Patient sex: F
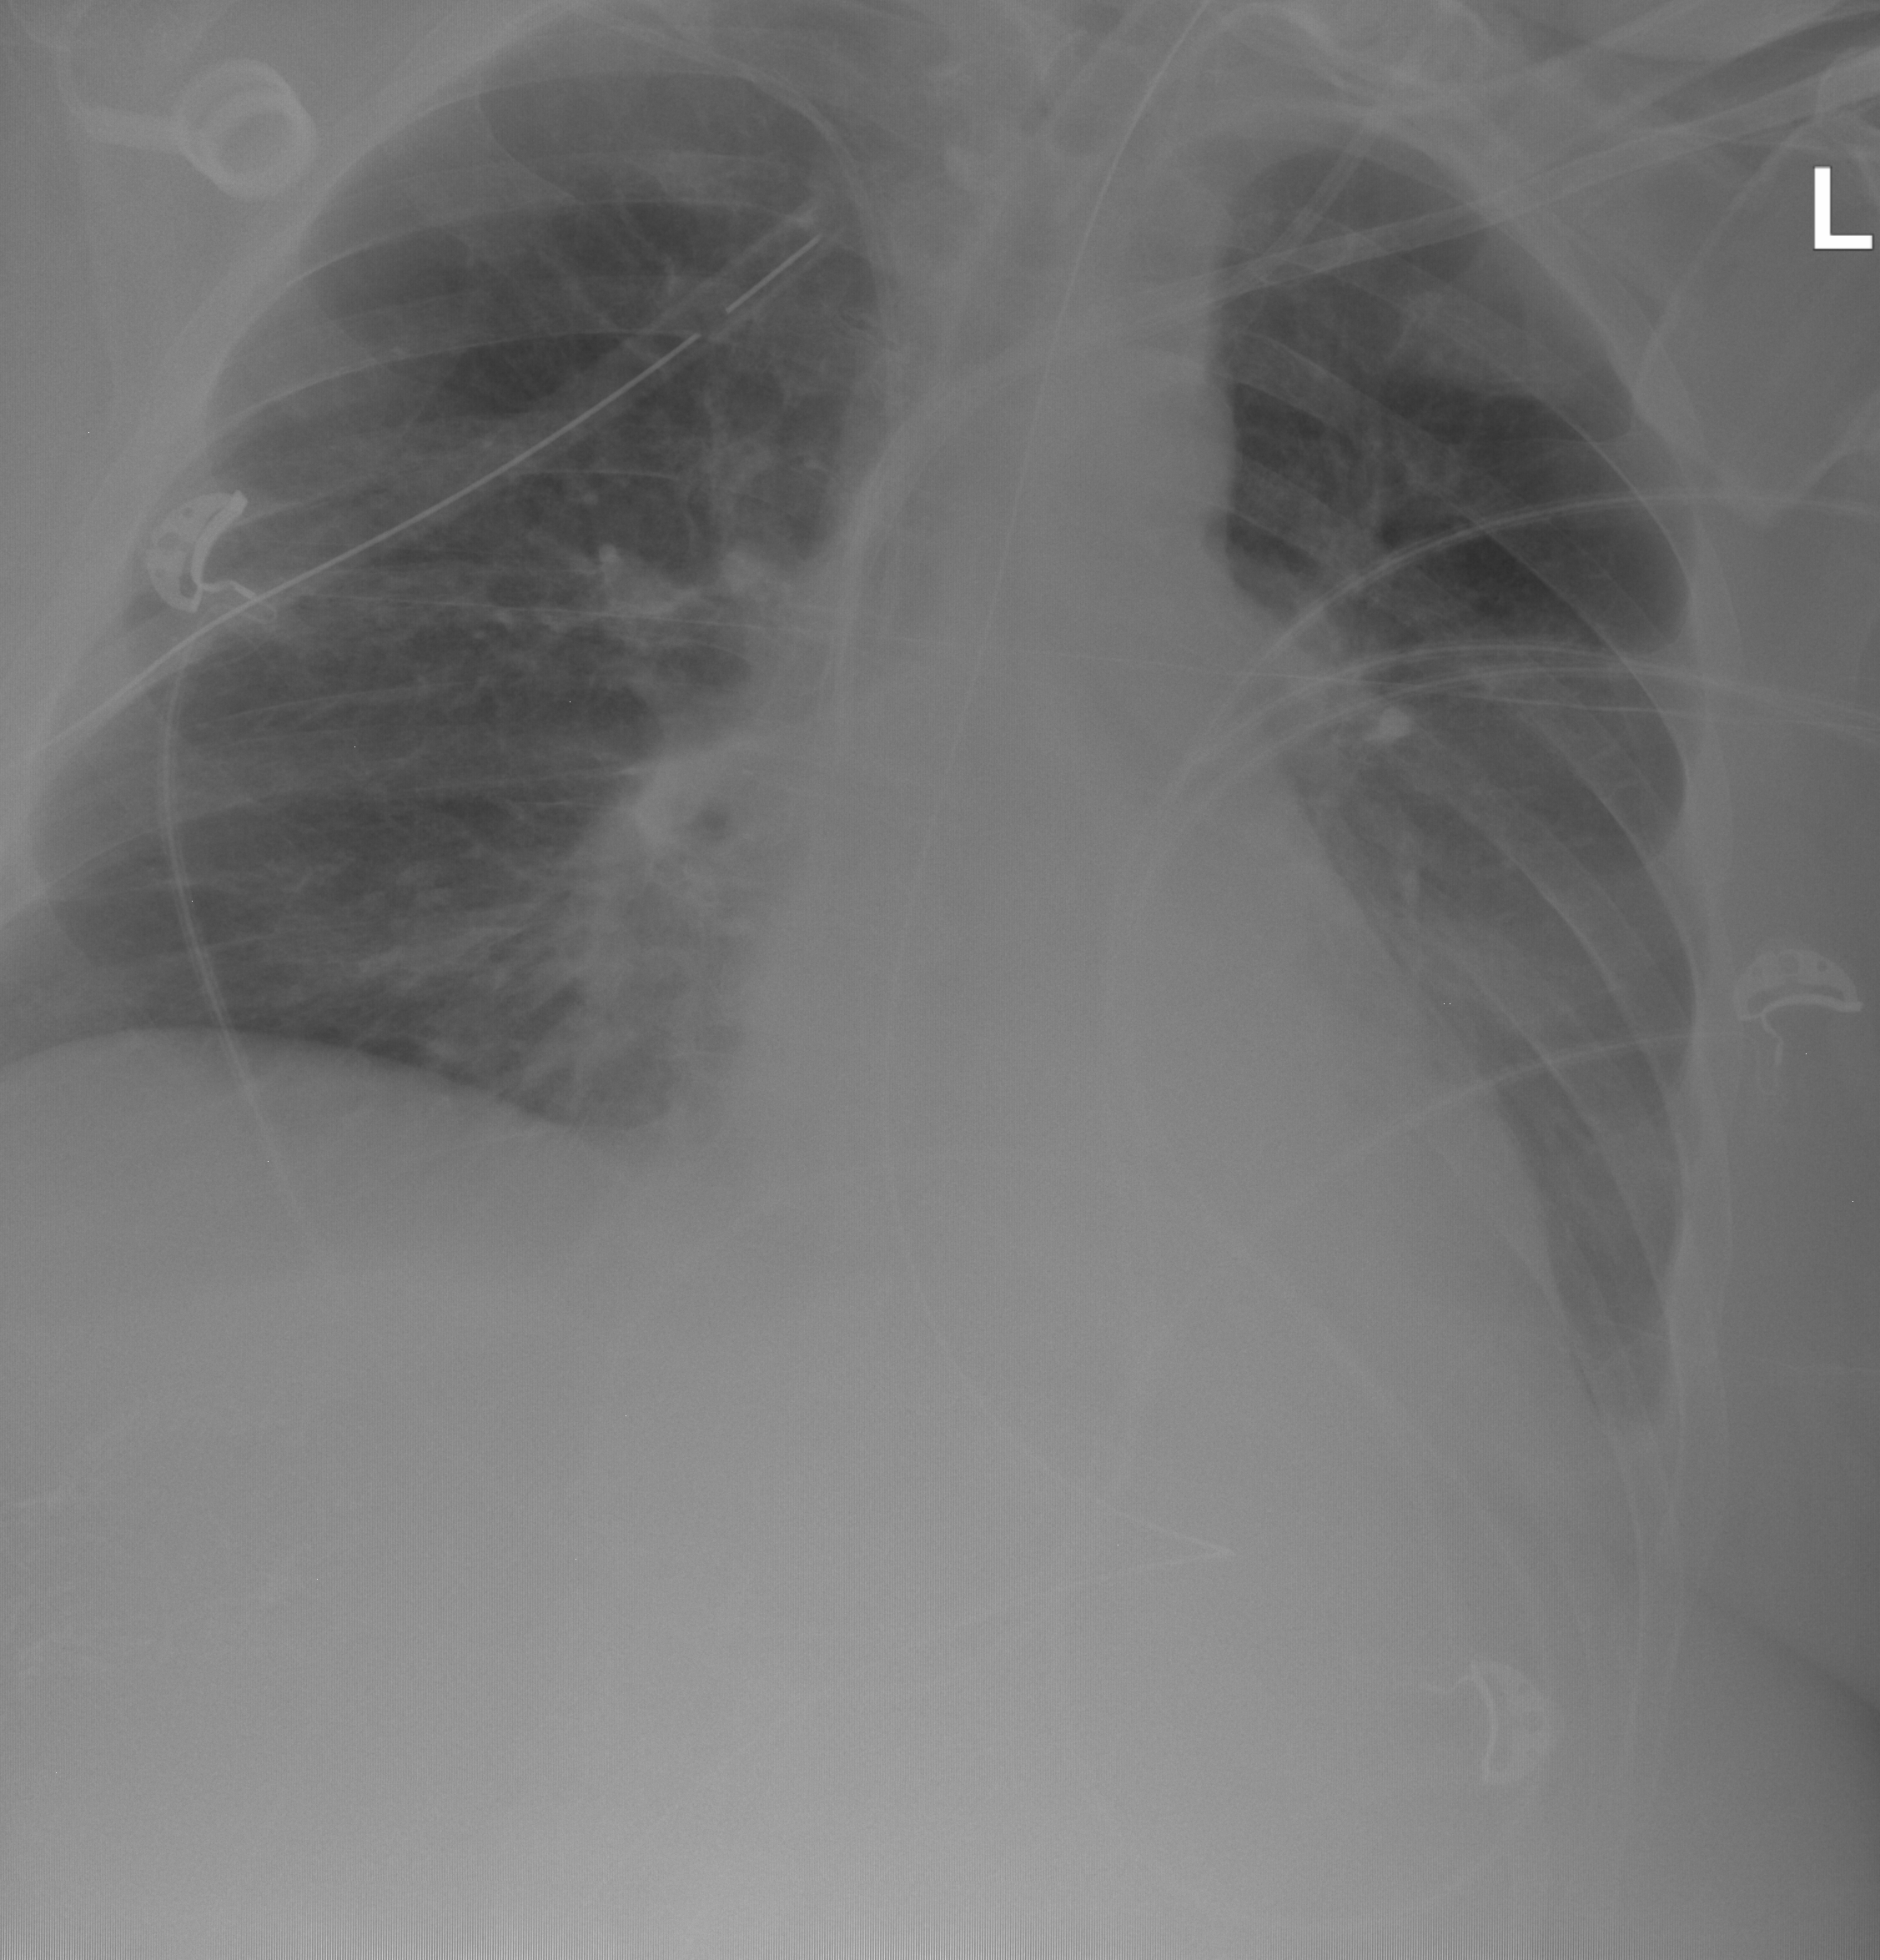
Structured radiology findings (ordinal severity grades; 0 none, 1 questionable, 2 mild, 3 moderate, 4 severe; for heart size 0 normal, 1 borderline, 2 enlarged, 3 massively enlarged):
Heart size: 0
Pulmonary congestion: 0
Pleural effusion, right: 0
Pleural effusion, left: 2
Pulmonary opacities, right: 0
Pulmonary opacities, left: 3
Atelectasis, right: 0
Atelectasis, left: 2